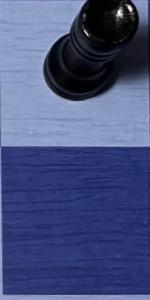
Label: Empty